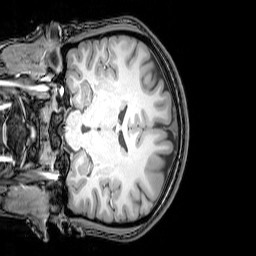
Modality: T1w
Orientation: coronal
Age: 20
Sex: female
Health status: healthy
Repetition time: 0.081 s
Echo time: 0.037 s